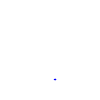
Particle: kaon